Question: I want to set the width of the of this field and then have the wrapper and input box be fluid to take up the available space.
This is how far I have got with a bit of help on here:
'''
.lft { float: left; }
ul, li { list-style-type: none; vertical-align:middle; }
.ts3 { font-size: 15px; }
.dc3 { background-color: #808080; }
.tc5 { color: #333333; }
.p4 { padding: 4px; }
.r2 { border-radius: 2px; -moz-border-radius: 2px; -webkit-border-radius: 2px; }
.r6 { border-radius: 6px; -moz-border-radius: 6px; -webkit-border-radius: 6px; }
.field { line-height:27px; font-family:arial, sans-serif; border-color: #d9d9d9; border-top:solid 1px #c0c0c0; }
input.field{width:100%}
.fieldwrapper{display:inline-block; width:100%}
label{width:300px; display:inline-block; }
'''
'''
<ul>
<li>
<div class="r6 dc3 ts2 p4">
<label field_id="None" for="sender">Sender email address</label>
<div class="fieldwrapper">
<input class="field" placeholder="Email" type="text" value="">
</div>
</div>
</li></ul>
'''
When I set the wrapper to 100% it stretches the whole way across, rather than the whole way across minus the width of the .
This is what I am trying to achieve for a fluid width site:

Input box fill up available space?
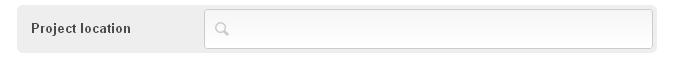
Answer: Add
'''
input.field{width:100%}
.fieldwrapper{display:inline-block; width:70%}
label{width:25%; display:inline-block; }
'''
You can adjust the width of label and input accordingly.
Demo <URL>
---
New update
'''
input.field{width:100%}
.fieldwrapper{ padding: 0 5px 0 0;
overflow: hidden;}
label{width:200px; display:inline-block; float:left}
'''
Check the updated demo <URL>